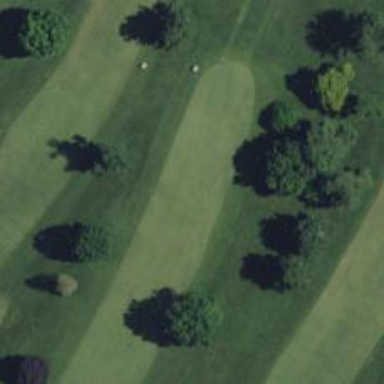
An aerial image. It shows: View of golf hole.